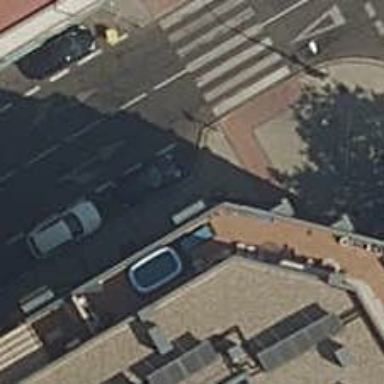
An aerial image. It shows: Public surveillance system is in place.